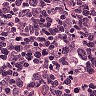
Metastatic tissue present: no